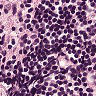
Metastatic tissue present: no